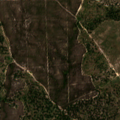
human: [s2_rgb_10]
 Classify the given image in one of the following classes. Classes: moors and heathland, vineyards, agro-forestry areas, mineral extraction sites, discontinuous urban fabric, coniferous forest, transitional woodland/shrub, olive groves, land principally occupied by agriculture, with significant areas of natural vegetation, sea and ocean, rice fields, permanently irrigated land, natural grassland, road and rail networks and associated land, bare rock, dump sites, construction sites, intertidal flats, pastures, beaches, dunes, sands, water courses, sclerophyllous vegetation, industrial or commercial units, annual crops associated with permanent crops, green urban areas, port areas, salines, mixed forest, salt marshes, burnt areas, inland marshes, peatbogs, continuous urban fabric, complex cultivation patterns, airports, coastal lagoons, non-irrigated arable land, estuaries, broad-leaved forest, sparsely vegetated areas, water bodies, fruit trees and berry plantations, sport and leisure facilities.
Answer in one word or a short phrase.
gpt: continuous urban fabric